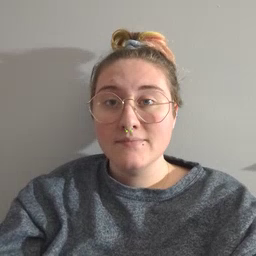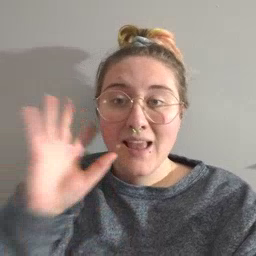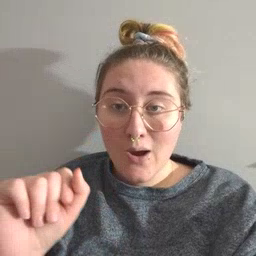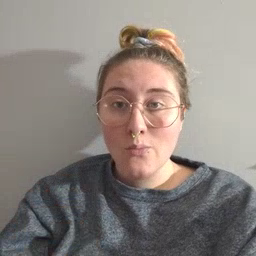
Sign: loud